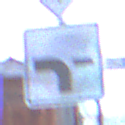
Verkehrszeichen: VerlaufVorfahrtsstrasse6
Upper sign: Vorfahrtsstrasse
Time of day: Dawn
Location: Outdoor (Urban)
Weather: Clear
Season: NotSpecified
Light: Natural